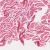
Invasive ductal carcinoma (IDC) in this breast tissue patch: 0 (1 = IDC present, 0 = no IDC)